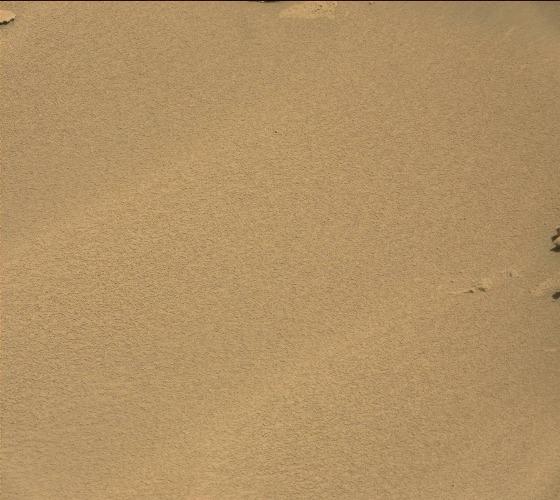
Terrain classes present: Bedrock, Gravel / Sand / Soil